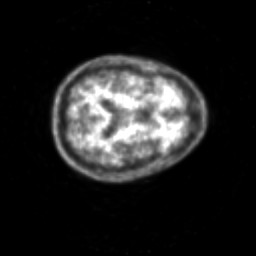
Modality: PET
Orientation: axial
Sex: male
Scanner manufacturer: siemens